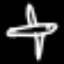
Label: airplane